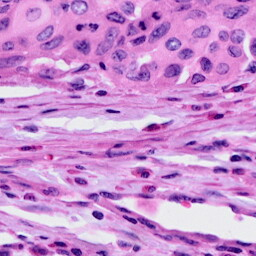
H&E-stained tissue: Cervix